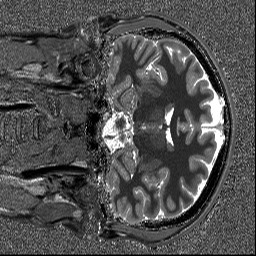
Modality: T1map
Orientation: coronal
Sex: male